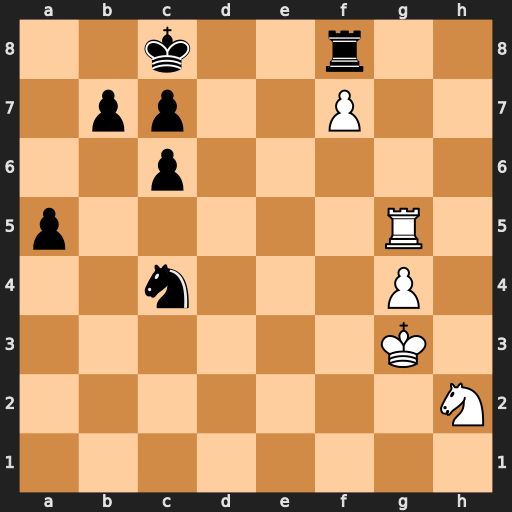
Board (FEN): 2k2r2/1pp2P2/2p5/p5R1/2n3P1/6K1/7N/8
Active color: w
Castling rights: -
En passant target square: -
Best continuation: Rg8 Kd8 Rxf8+